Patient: sex F, age 47
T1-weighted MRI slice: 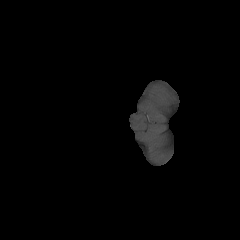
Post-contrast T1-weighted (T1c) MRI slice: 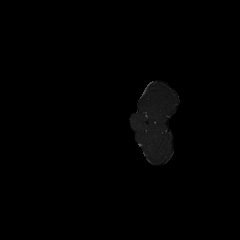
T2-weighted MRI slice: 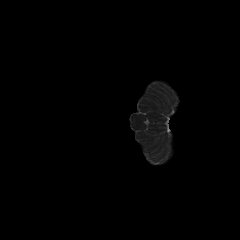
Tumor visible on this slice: no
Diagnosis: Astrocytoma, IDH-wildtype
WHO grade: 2